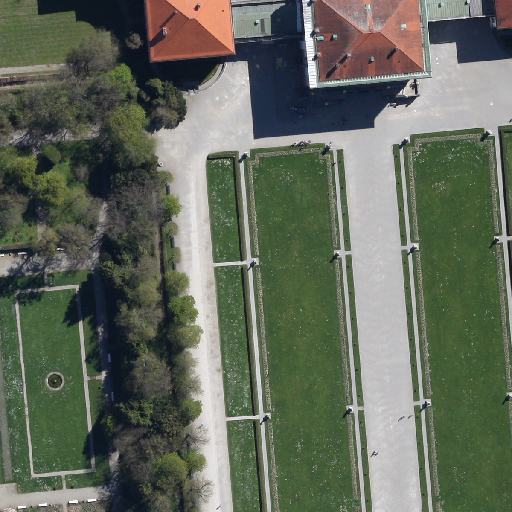
Referring expression: sidewalk